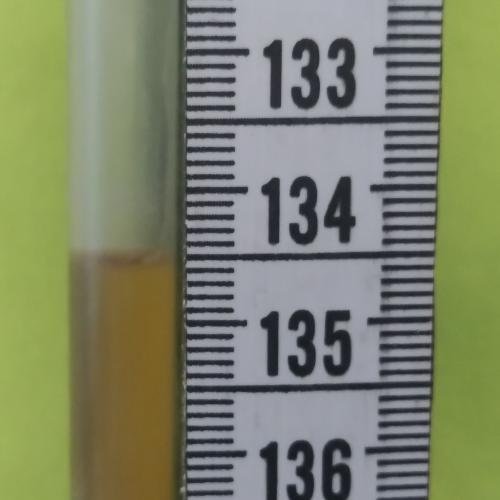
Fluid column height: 134.5 cm